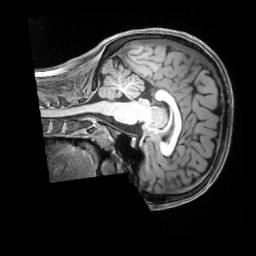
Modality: T1w
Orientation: sagittal
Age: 24
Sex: female
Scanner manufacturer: siemens
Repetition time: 2.3 s
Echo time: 0.00229 s